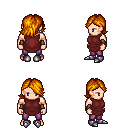
a pixel art fantasy rpg character, male body template, human, light skin, maroon tunic, magenta pants, dark blonde swoop hairstyle, cloth bracers, metal boots, four views (front, back, left, right), 2x2 character sprite sheet, small pixel art, hard edges, no anti-aliasing